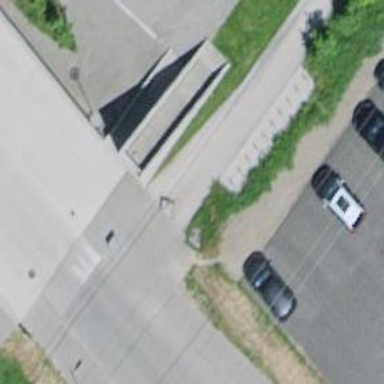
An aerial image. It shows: Set of steps on the road.